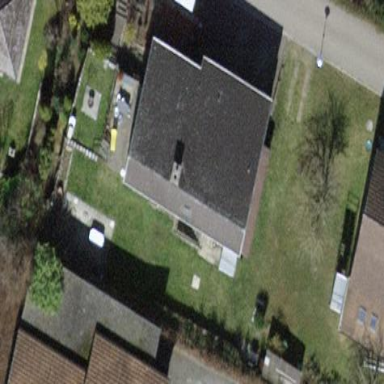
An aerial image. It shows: Detached building with saltbox-shaped roof.